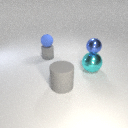
large cyan metal sphere in front of small gray rubber cylinder